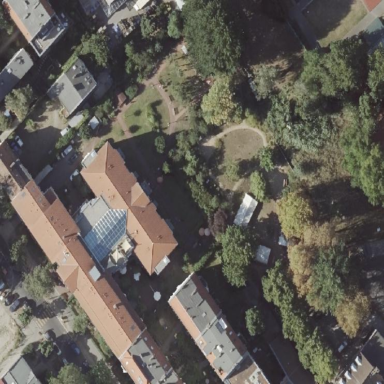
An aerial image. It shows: Nursing home.